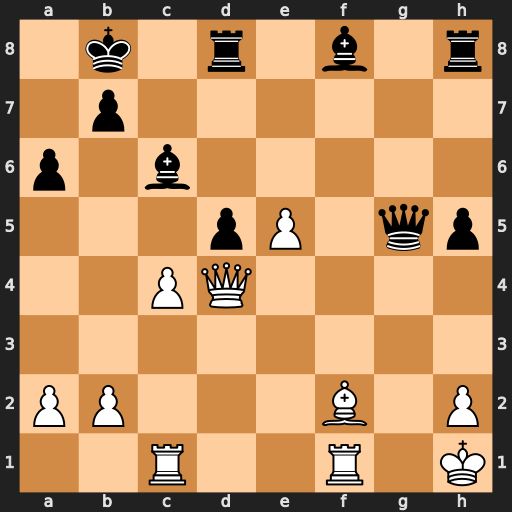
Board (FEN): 1k1r1b1r/1p6/p1b5/3pP1qp/2PQ4/8/PP3B1P/2R2R1K
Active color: w
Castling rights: -
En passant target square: -
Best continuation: Qa7+ Kc7 cxd5